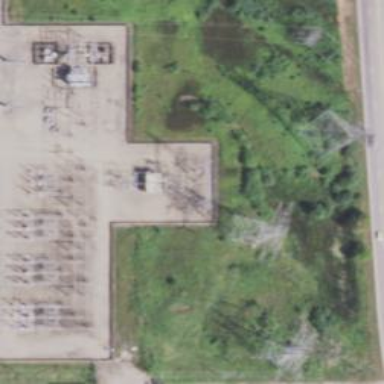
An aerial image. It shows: Lattice structure tower used for power transmission.